Question: How can I float this text here:

HTML:
'''
<div id="rightSide">
<legend>Note:</legend>
<p> If selecting recurrence please specifiy when the recurrence ends with the Final Date (the last and final date of the event) field.</p>
</div>
'''
CSS:
'''
#rightSide {
background-color:#eee;
width:20em;
padding:5px;
padding-right:-20em;
margin:0 auto;
float:right;
border:1px solid #CCC;
font:normal 12px Arial;
color:#666666
}
'''
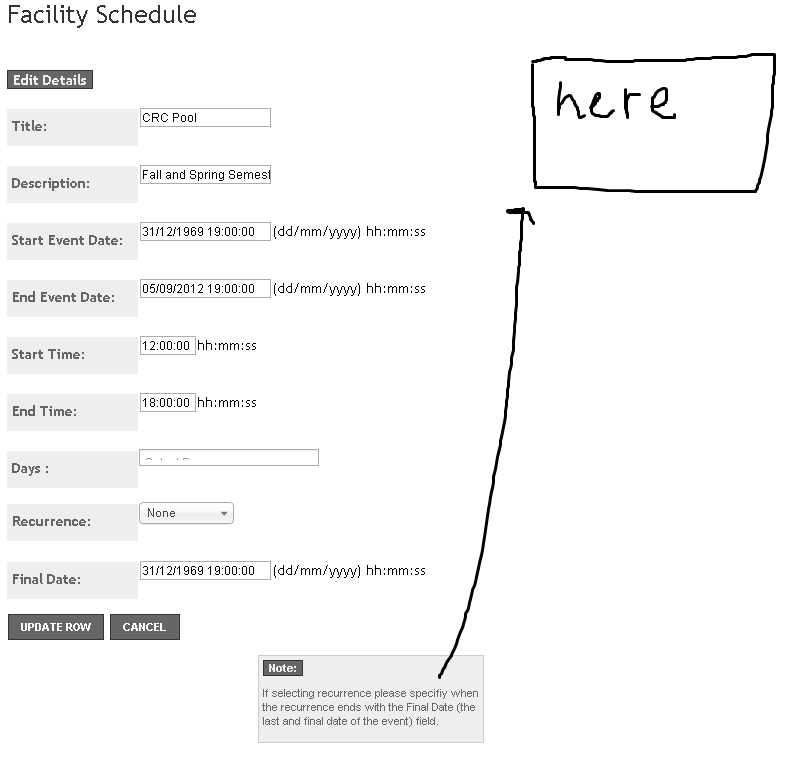
Answer: add this div after "Title" and make all other dive except "Note" div float left